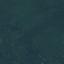
Land use / land cover class: Forest